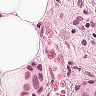
Metastatic tissue present: yes